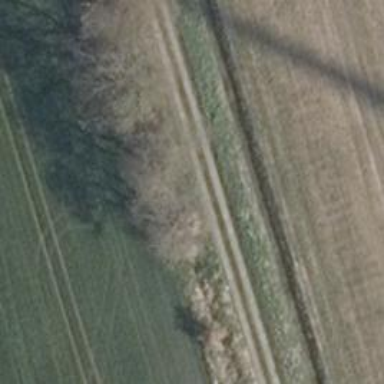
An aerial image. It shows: Row of deciduous broadleaved trees.